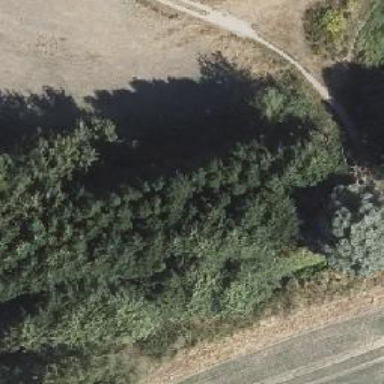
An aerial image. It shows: Ground path.